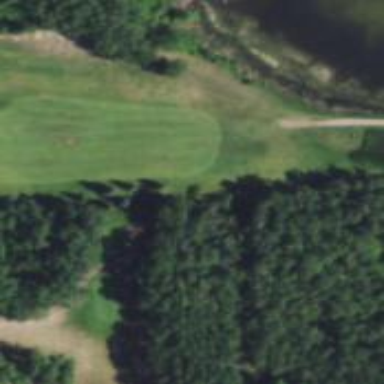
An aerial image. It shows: Golf tee.